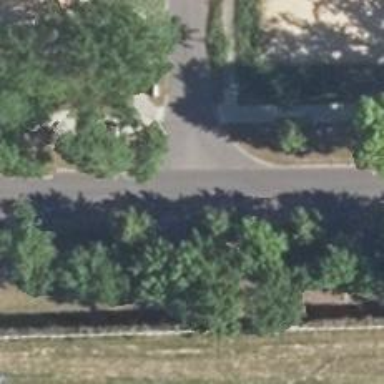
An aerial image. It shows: Residential road with asphalt surface and sidewalks on both sides.